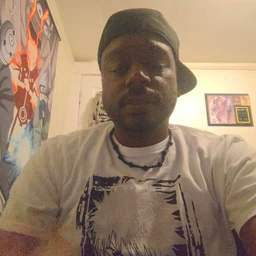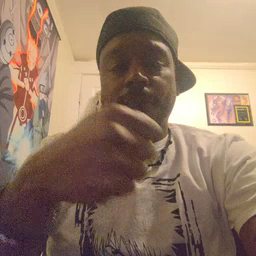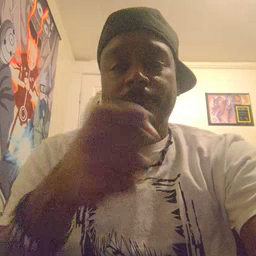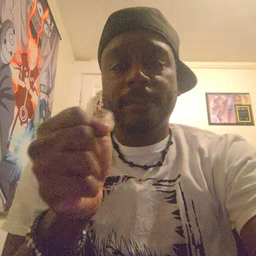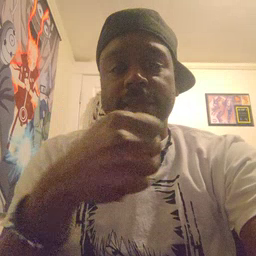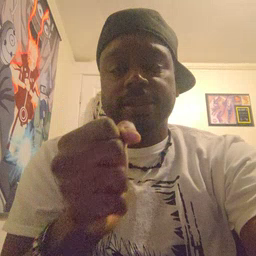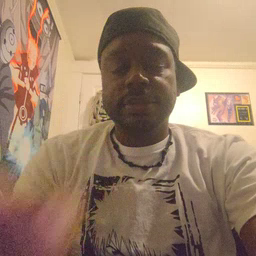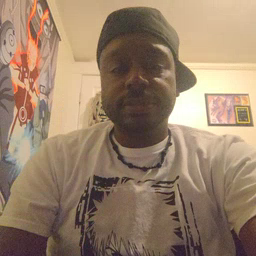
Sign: make